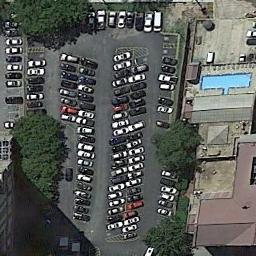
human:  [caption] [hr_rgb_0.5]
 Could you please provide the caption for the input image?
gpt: The parking lot has some cars arranged neatly in lines and several buildings are next to the parking lot .

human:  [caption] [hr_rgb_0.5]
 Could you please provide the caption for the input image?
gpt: The parking lot is full of cars next to some buildings and trees .

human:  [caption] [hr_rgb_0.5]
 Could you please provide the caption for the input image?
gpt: There are several buildings next to the parking lot .

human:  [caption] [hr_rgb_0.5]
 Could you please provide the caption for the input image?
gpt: Four rows of cars were parked in the open space in front of the building .

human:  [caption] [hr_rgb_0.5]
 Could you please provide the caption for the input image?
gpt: There are some green trees and buildings beside the parking lot .